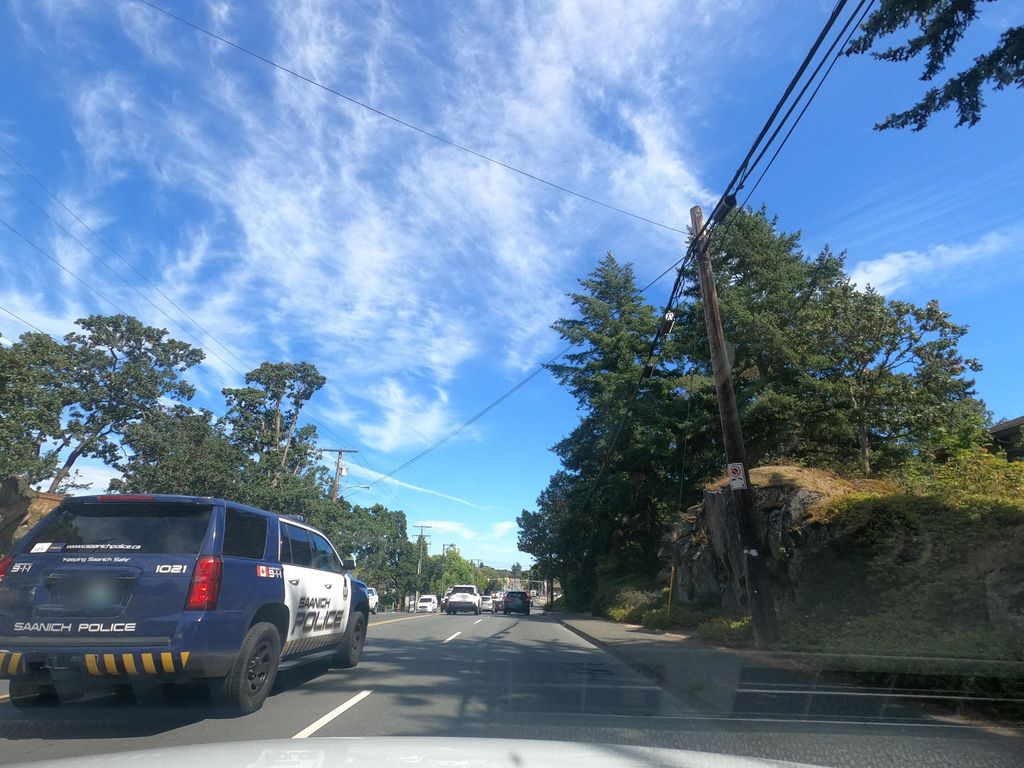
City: victoria